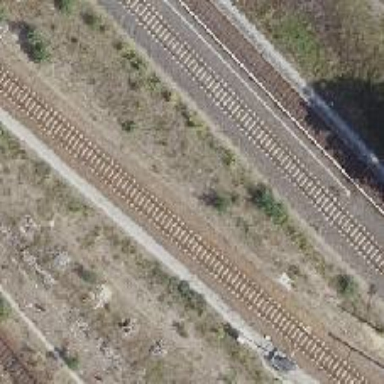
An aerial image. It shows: Historical railway.